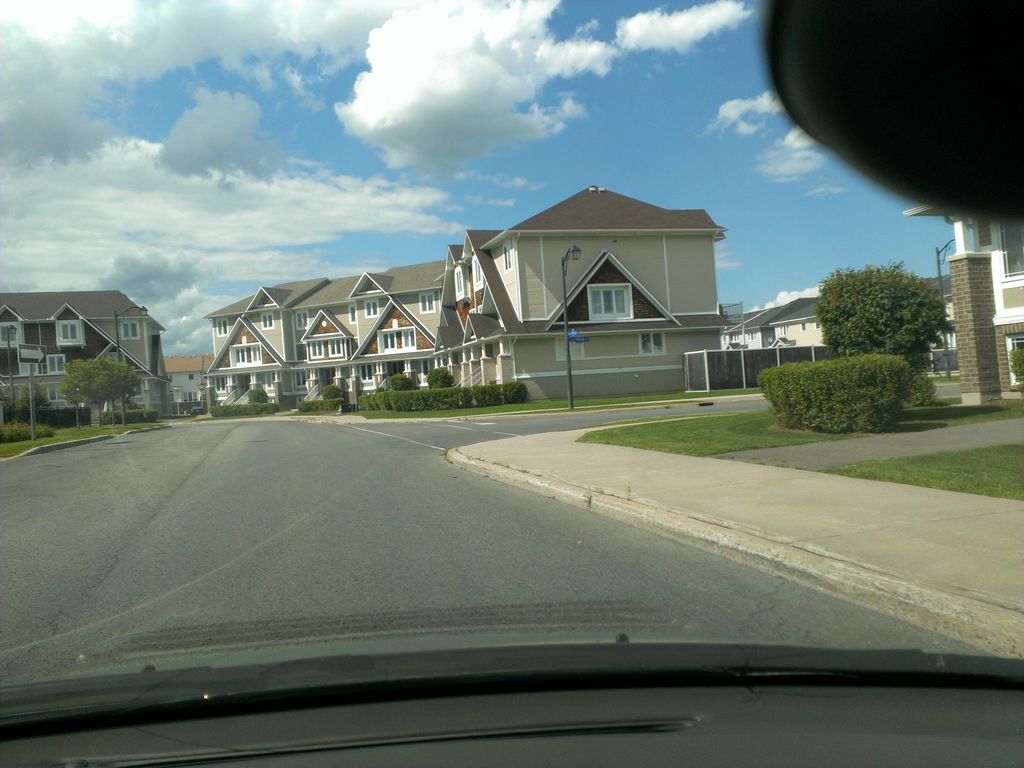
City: ottawa-gatineau